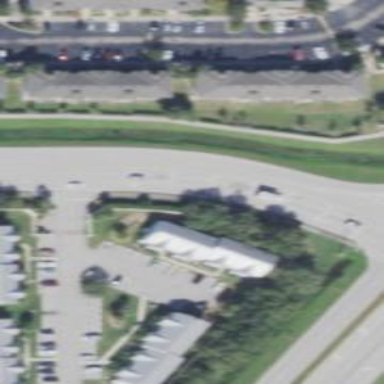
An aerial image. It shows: Tertiary road with separate sidewalks.